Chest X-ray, AP view. Patient: 41 years old, sex M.
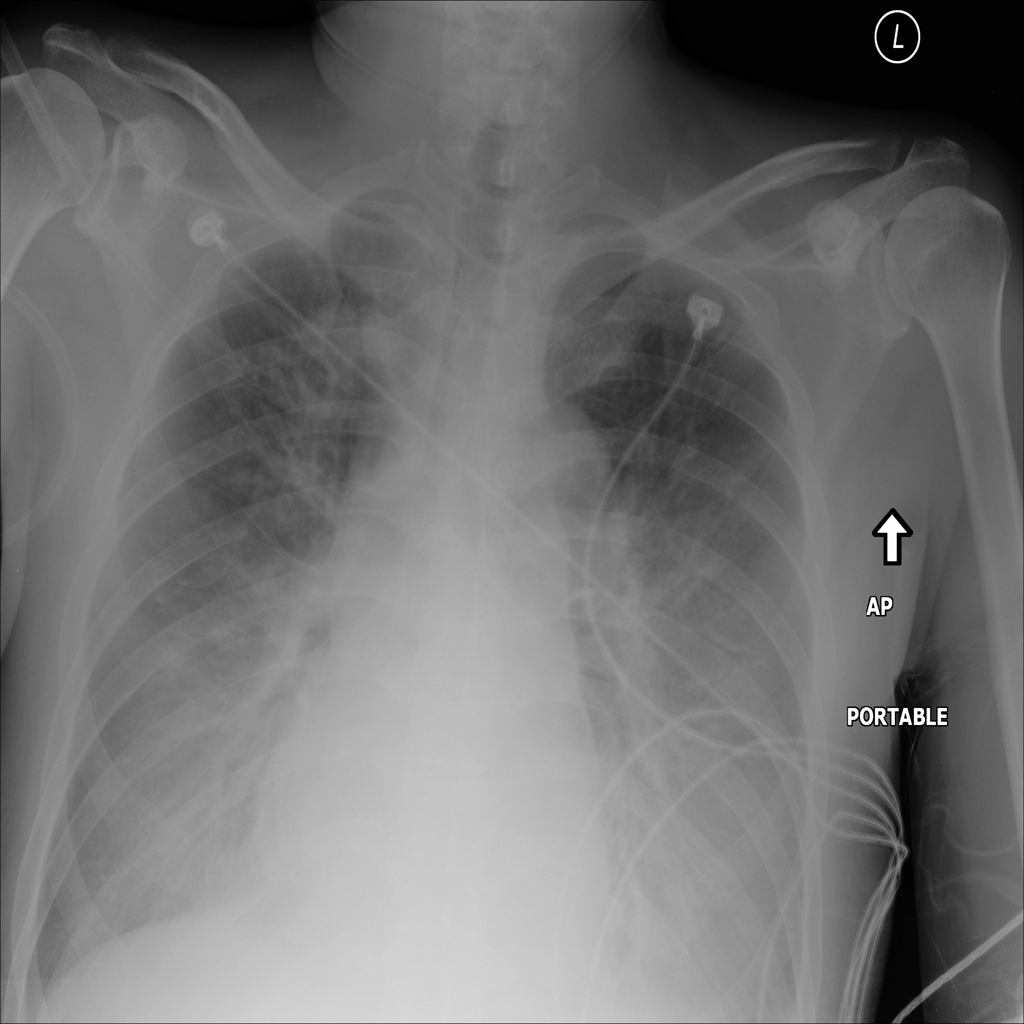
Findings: Atelectasis, Effusion